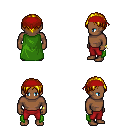
a pixel art fantasy rpg character, male body template, human, dark skin, green cape, red pants, blonde parted hairstyle, red bandana, bracelets, four views (front, back, left, right), 2x2 character sprite sheet, small pixel art, hard edges, no anti-aliasing